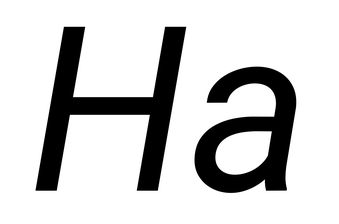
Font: Roboto-Italic_Italic